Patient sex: M
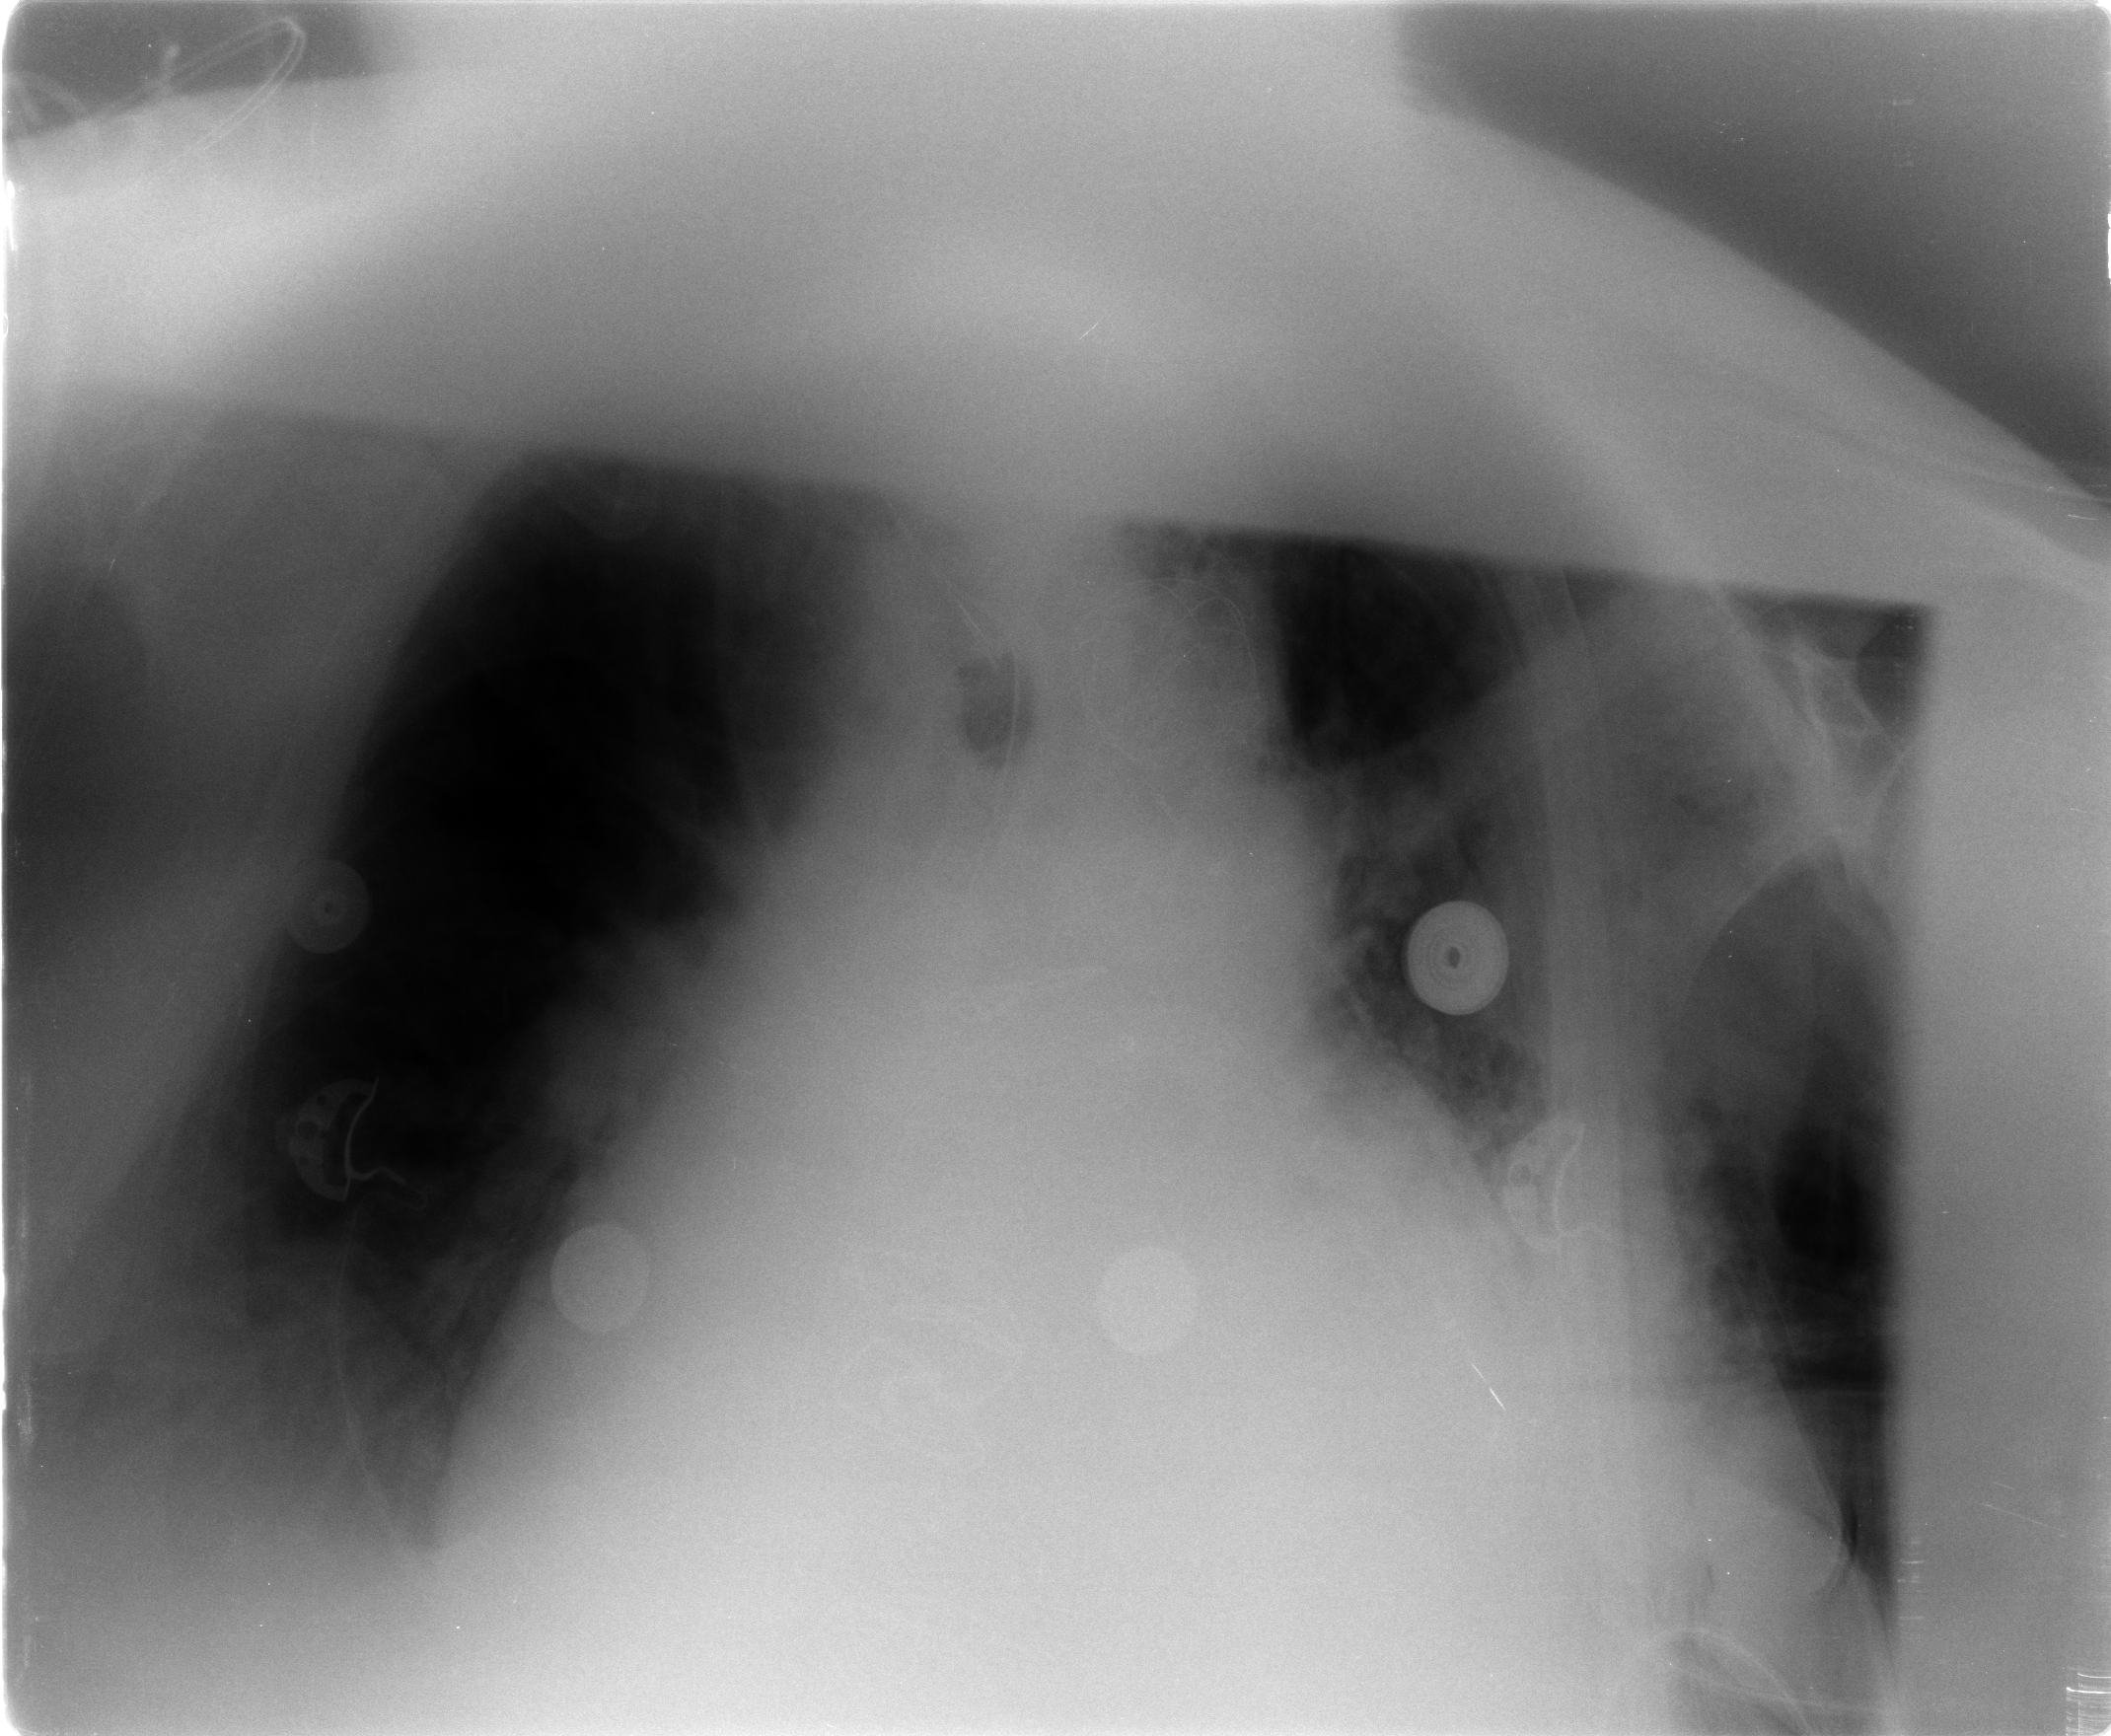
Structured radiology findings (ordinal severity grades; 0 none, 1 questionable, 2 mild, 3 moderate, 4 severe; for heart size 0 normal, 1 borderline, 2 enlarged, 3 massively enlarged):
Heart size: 3
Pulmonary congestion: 3
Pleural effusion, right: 2
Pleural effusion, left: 3
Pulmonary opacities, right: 1
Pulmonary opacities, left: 1
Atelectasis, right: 3
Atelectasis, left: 3